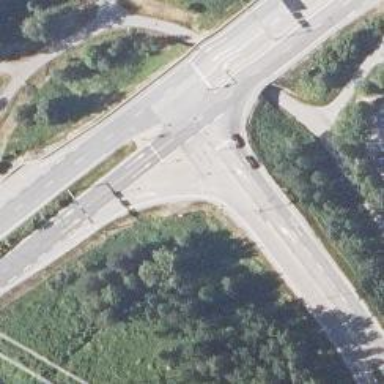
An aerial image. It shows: Asphalt road with primary link designation.